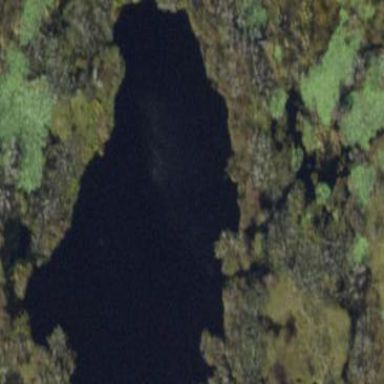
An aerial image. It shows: Lake with natural water.